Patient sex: F
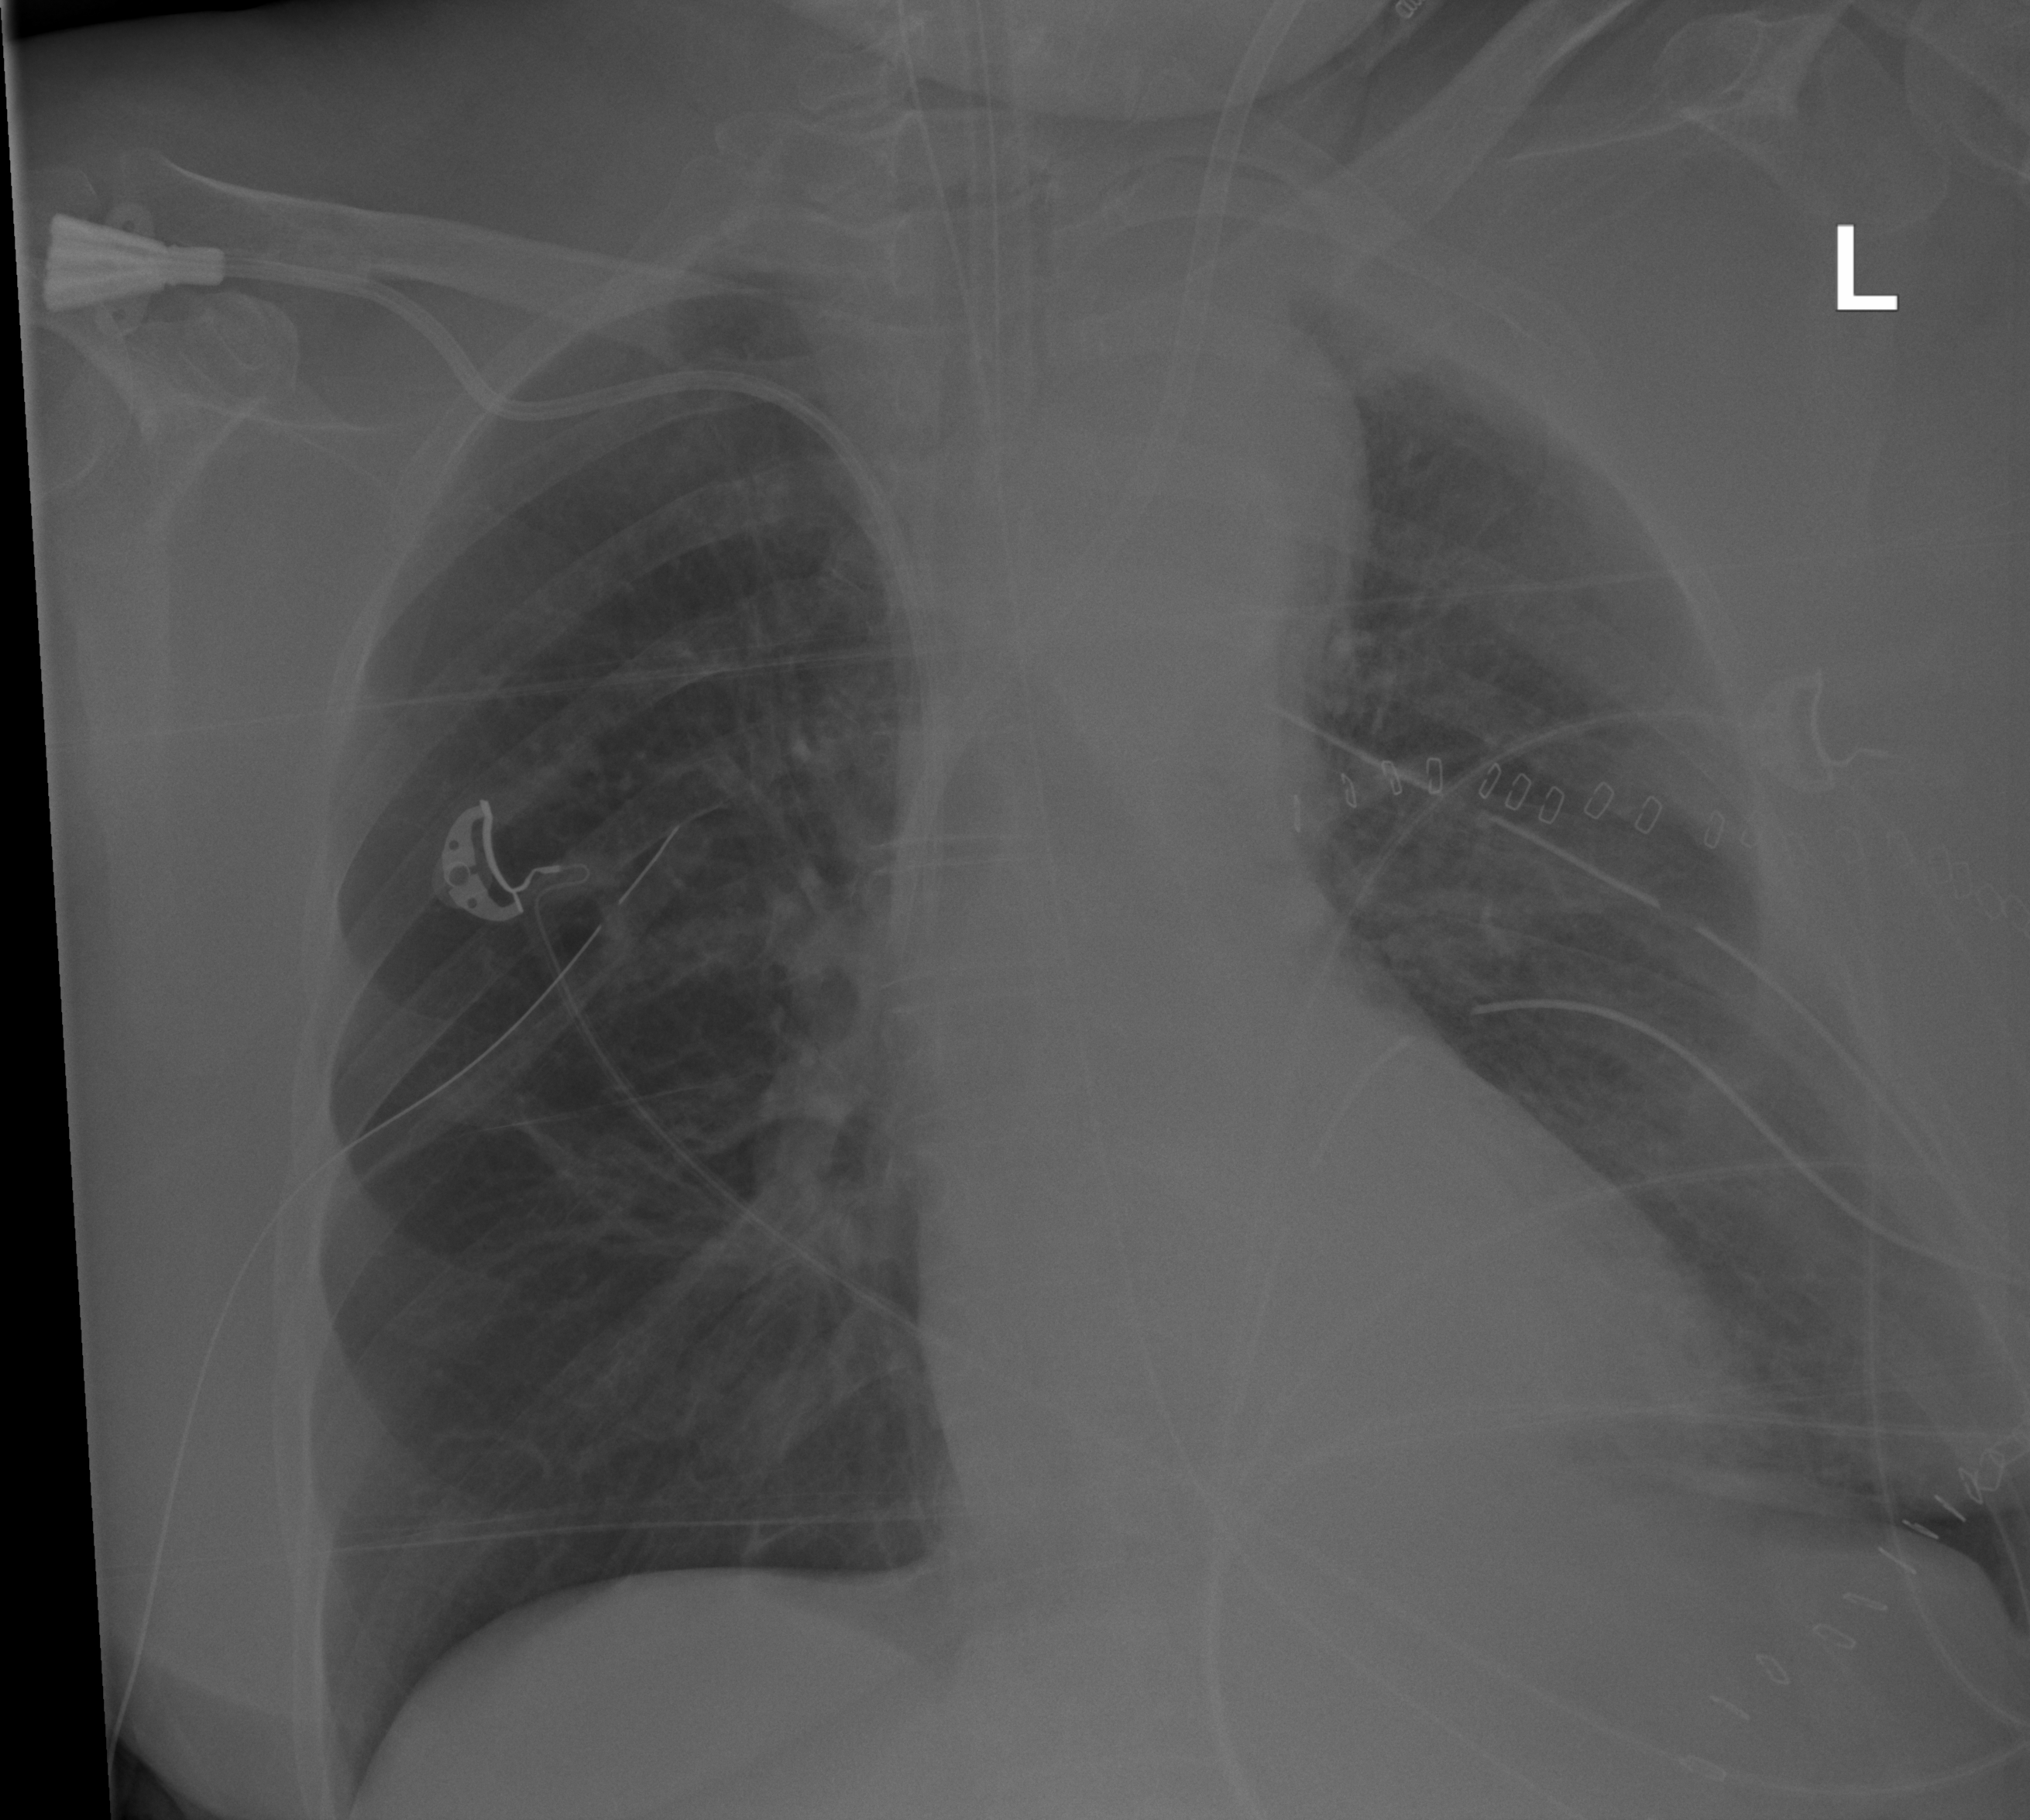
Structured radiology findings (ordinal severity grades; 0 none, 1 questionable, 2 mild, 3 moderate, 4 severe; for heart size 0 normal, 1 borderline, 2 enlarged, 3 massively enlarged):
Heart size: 0
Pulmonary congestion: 0
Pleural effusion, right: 0
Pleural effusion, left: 1
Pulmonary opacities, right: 0
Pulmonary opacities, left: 1
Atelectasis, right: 0
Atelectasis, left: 2